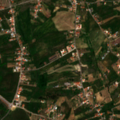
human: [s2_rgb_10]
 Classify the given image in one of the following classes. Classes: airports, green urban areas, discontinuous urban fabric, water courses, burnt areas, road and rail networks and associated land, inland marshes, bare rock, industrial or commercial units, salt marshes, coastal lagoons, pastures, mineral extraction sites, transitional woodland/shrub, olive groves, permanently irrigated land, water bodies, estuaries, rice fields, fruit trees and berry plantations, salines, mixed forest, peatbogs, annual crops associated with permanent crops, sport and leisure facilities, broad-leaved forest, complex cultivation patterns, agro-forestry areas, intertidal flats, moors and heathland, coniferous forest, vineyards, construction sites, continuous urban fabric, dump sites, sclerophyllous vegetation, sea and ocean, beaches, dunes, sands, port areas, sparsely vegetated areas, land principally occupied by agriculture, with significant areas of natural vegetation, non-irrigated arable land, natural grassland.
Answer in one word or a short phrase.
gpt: discontinuous urban fabric, annual crops associated with permanent crops, land principally occupied by agriculture, with significant areas of natural vegetation, mixed forest